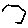
Label: hexagon